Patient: sex F, age 31
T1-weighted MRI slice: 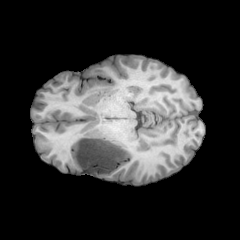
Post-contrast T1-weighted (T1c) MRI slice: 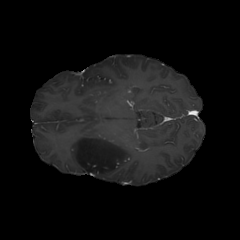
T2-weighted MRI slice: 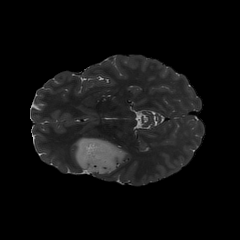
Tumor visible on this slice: yes
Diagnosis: Astrocytoma, IDH-mutant
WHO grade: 2